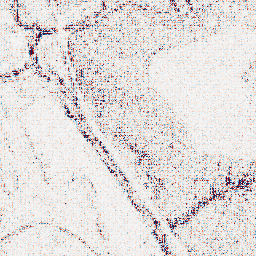
Category: wavelet
Decomposition family: wavelet_reverse_biorthogonal
Decomposition parameters: wavelet: rbio2.4
level: 1
Upsampling method: nearest
Upsampling parameters: scale: 2
Upsampling scale: 2